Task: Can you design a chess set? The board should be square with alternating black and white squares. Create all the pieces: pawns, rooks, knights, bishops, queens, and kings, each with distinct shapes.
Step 2741:
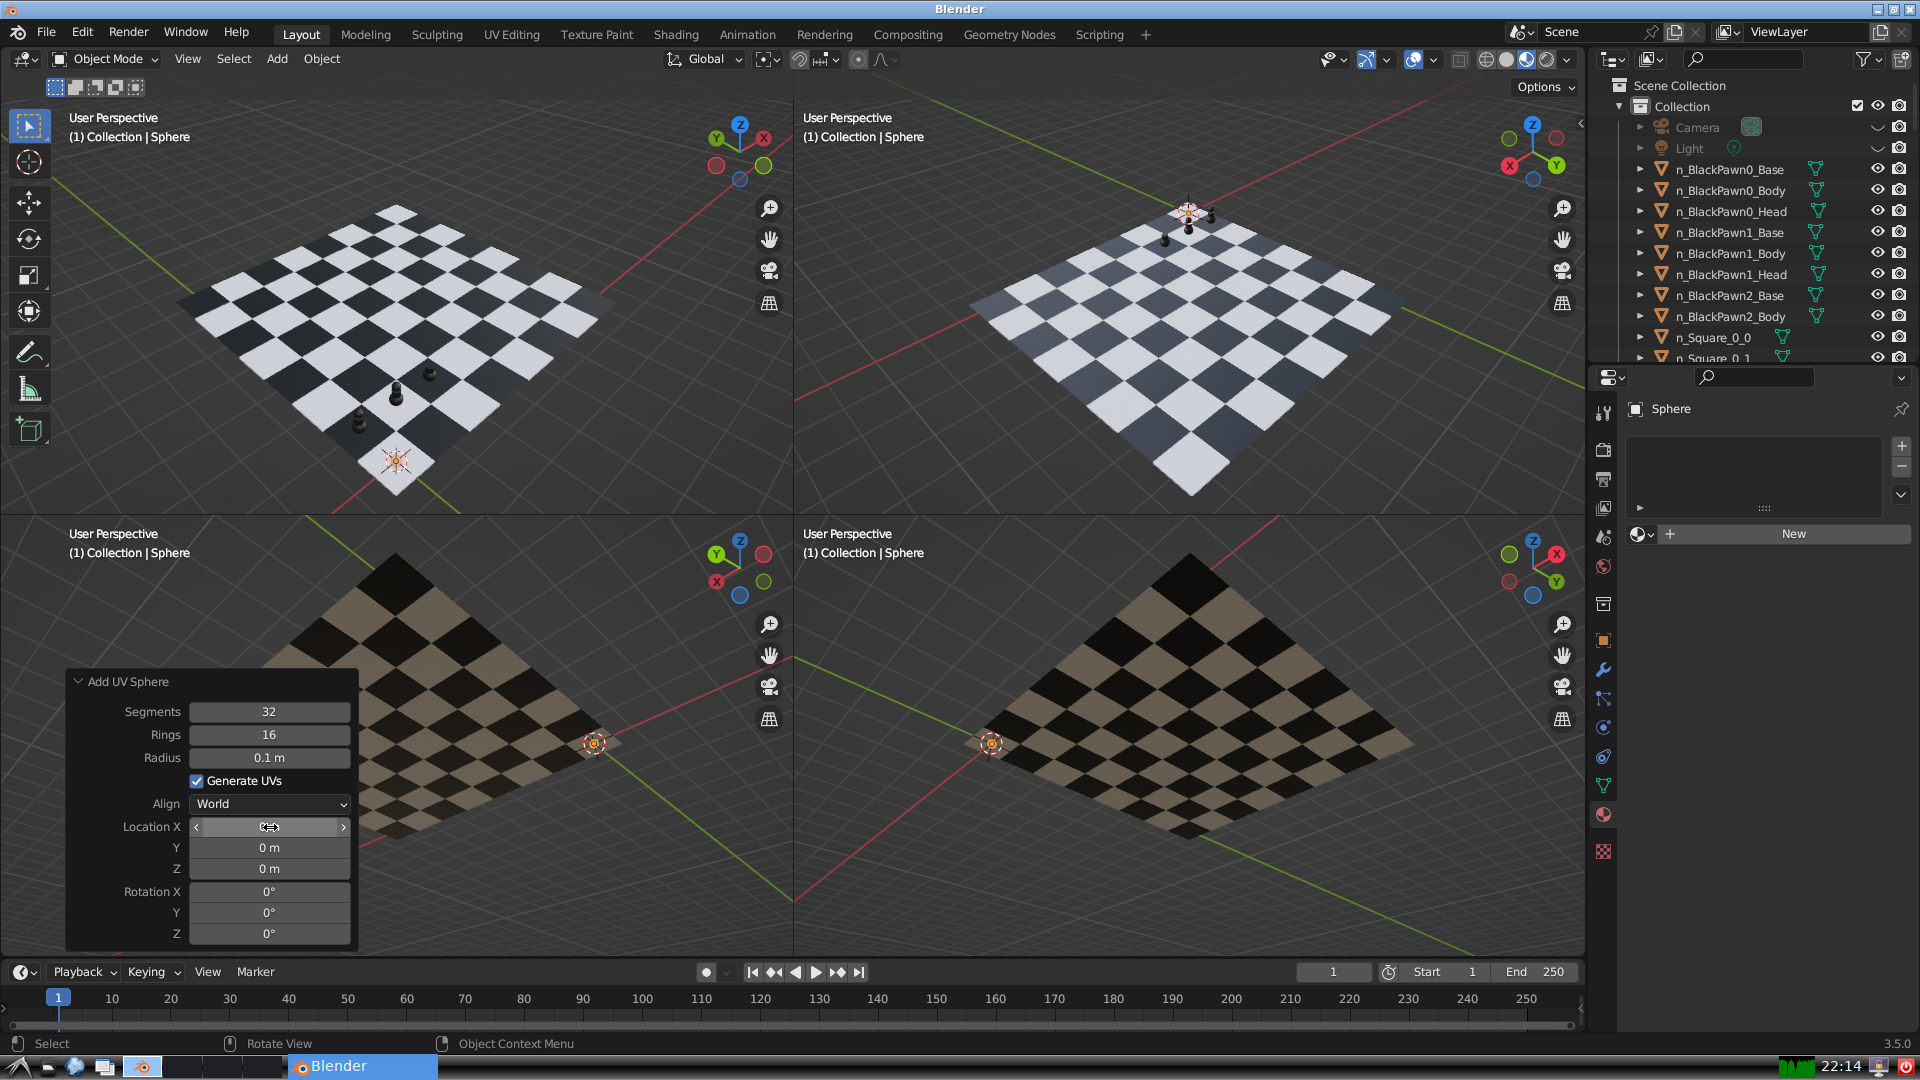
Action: click: no